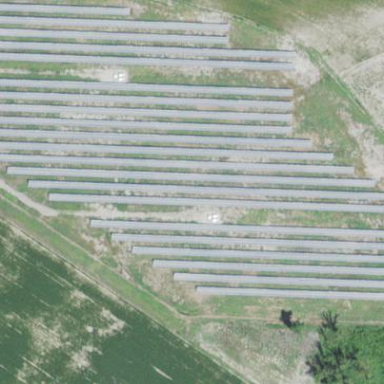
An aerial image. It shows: Industrial area with solar power plant using photovoltaic technology. The plant is surrounded by fence.